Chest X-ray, AP view. Patient: 40 years old, sex M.
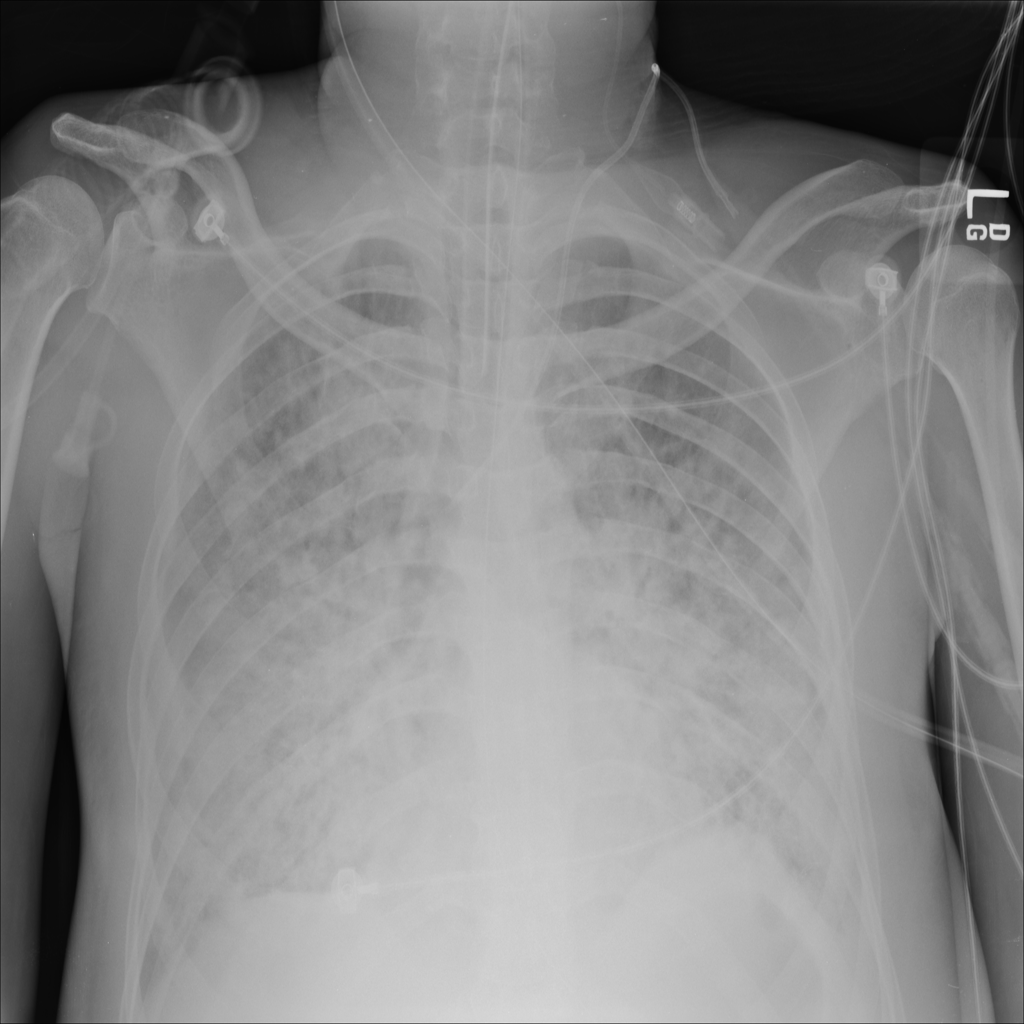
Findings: Infiltration